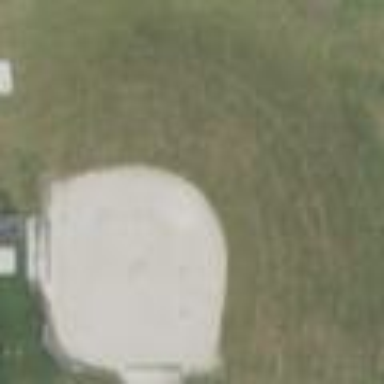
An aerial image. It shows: Softball pitch for leisure and sport activities.